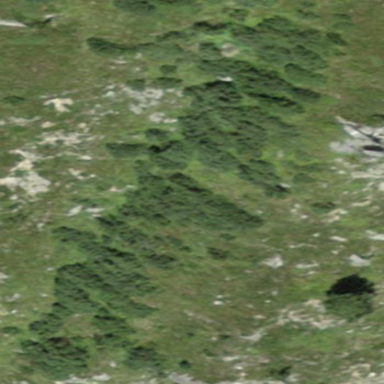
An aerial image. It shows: Forest area.